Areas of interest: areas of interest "Yantai Yongsheng Building Materials City"
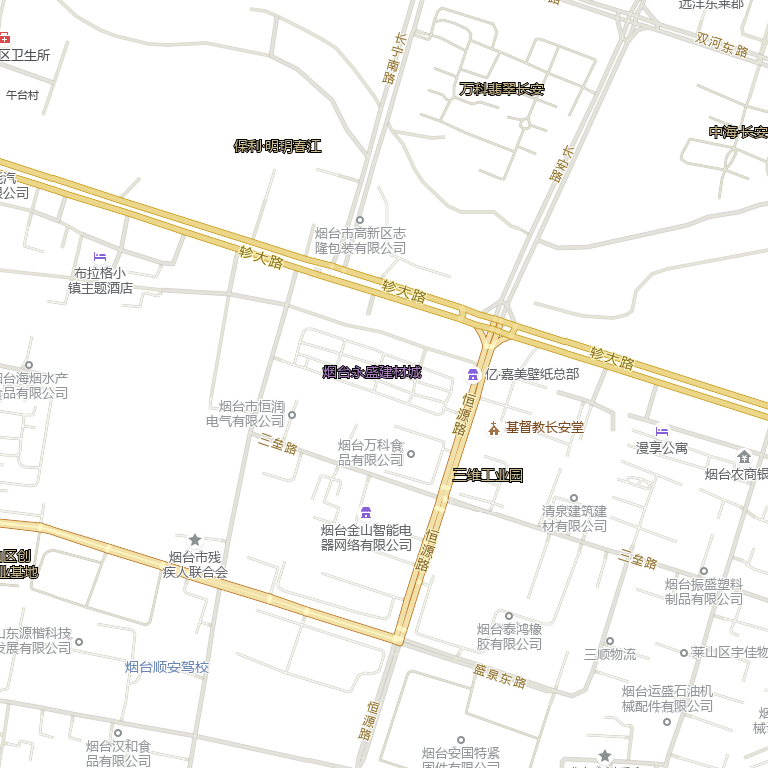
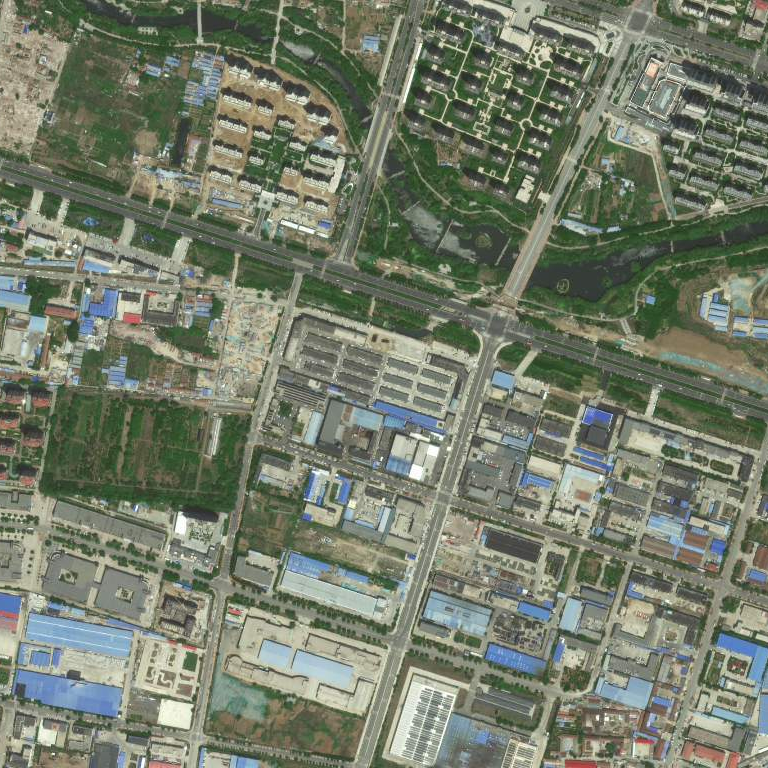